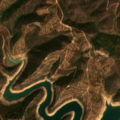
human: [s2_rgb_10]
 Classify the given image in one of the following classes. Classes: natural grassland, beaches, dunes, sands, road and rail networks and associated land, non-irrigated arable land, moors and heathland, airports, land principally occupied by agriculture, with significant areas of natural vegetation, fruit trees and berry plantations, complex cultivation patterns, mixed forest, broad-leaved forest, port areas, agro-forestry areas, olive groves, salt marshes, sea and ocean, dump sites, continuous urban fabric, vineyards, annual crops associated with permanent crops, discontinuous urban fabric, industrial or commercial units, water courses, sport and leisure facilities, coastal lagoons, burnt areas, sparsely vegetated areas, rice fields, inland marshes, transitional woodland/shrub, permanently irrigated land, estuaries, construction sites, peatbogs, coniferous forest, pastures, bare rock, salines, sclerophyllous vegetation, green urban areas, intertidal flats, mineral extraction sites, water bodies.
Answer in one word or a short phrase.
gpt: agro-forestry areas, broad-leaved forest, sclerophyllous vegetation, transitional woodland/shrub, water bodies